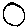
Label: circle